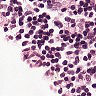
Metastatic tissue present: no